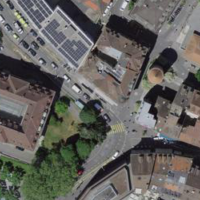
EUNIS habitat code: 54
Species observed at this site:
Tachymarptis melba
Fagus sylvatica